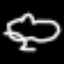
Label: frog